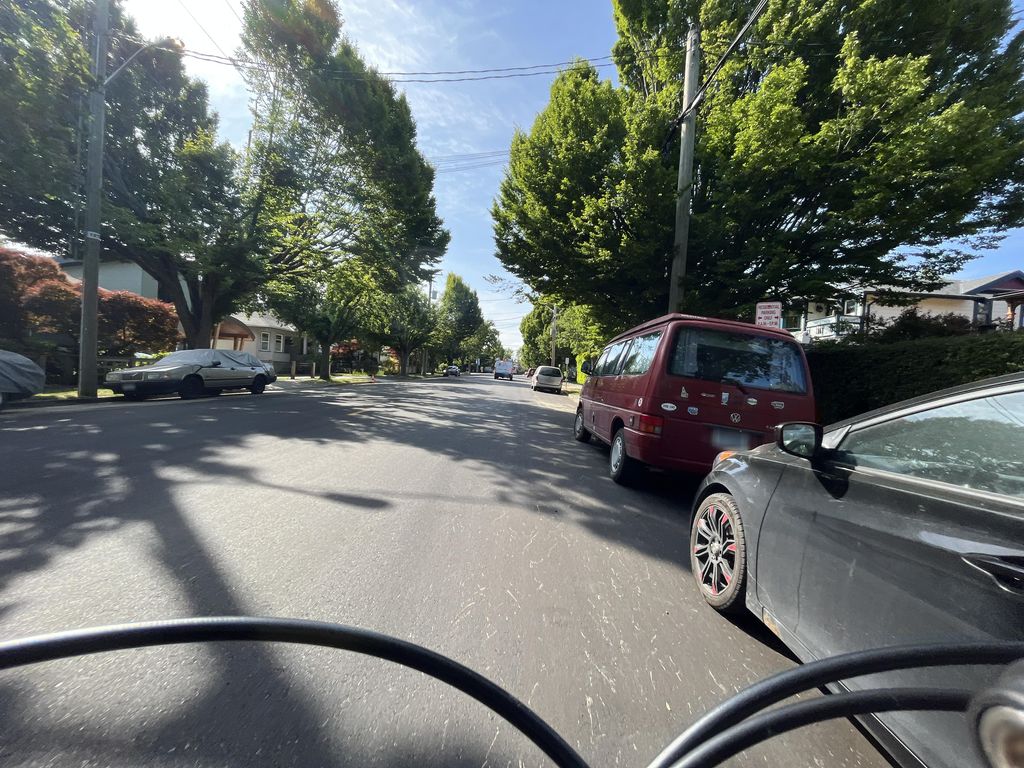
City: victoria